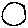
Label: circle